Field crop: maize
Growth stage: 2
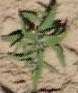
Species: atriplex